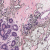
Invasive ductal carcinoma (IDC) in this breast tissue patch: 0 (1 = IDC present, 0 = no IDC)